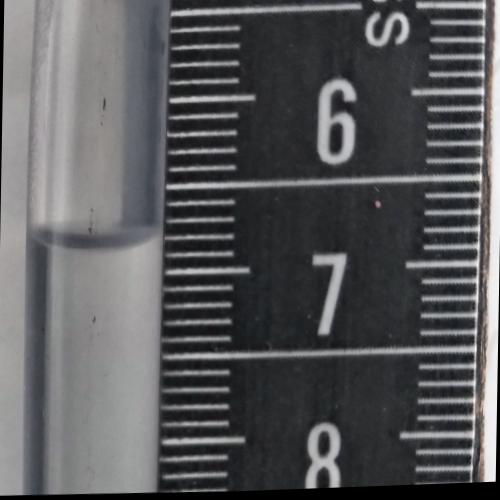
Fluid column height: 6.8 cm